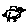
Label: bird